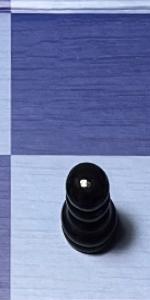
Label: Pawn_Black